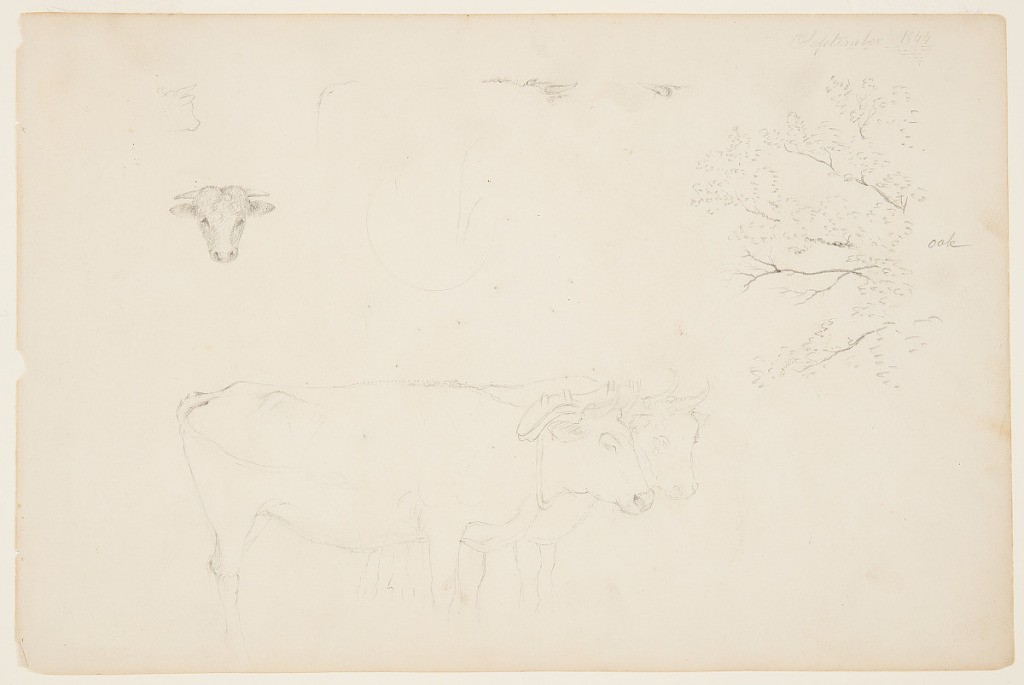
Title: Sketches of Bulls and an Oak Tree, Catskill, New York
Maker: Frederic Edwin Church, American, 1826–1900
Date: September 1844
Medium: Graphite on off-white wove paper
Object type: Drawing
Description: Sketches from Catskill, New York, showing views of two oxen yoked together in right profile at lower center, a frontal view of a bull's face at center left, three views of bull's heads and horns along the upper margin, and finally, at upper right, the left portion of an oak tree's canopy, including its dark branches.